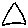
Label: triangle